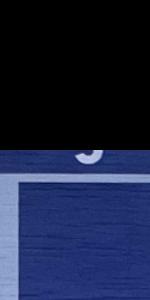
Label: Empty